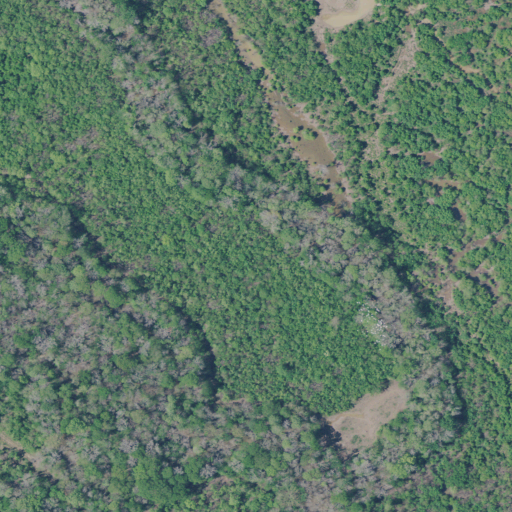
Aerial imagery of island in South Carolina named Sand Ridge containing woody wetlands and herbaceous wetlands